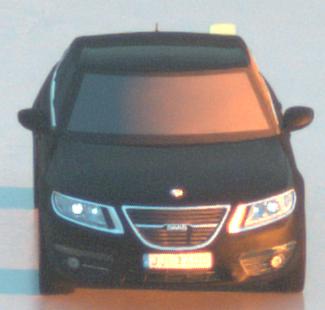
Make: Saab
Model: 5-Sep
Detailed model: 9-5 1.6T
Model produced from: 2010/06
Model produced until: 2011/12
Doors: 4
Color: black
Road condition: wet road
Daytime: sunrise or sunset
Contrast: medium contrast